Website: home-depot
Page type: customer-info-address
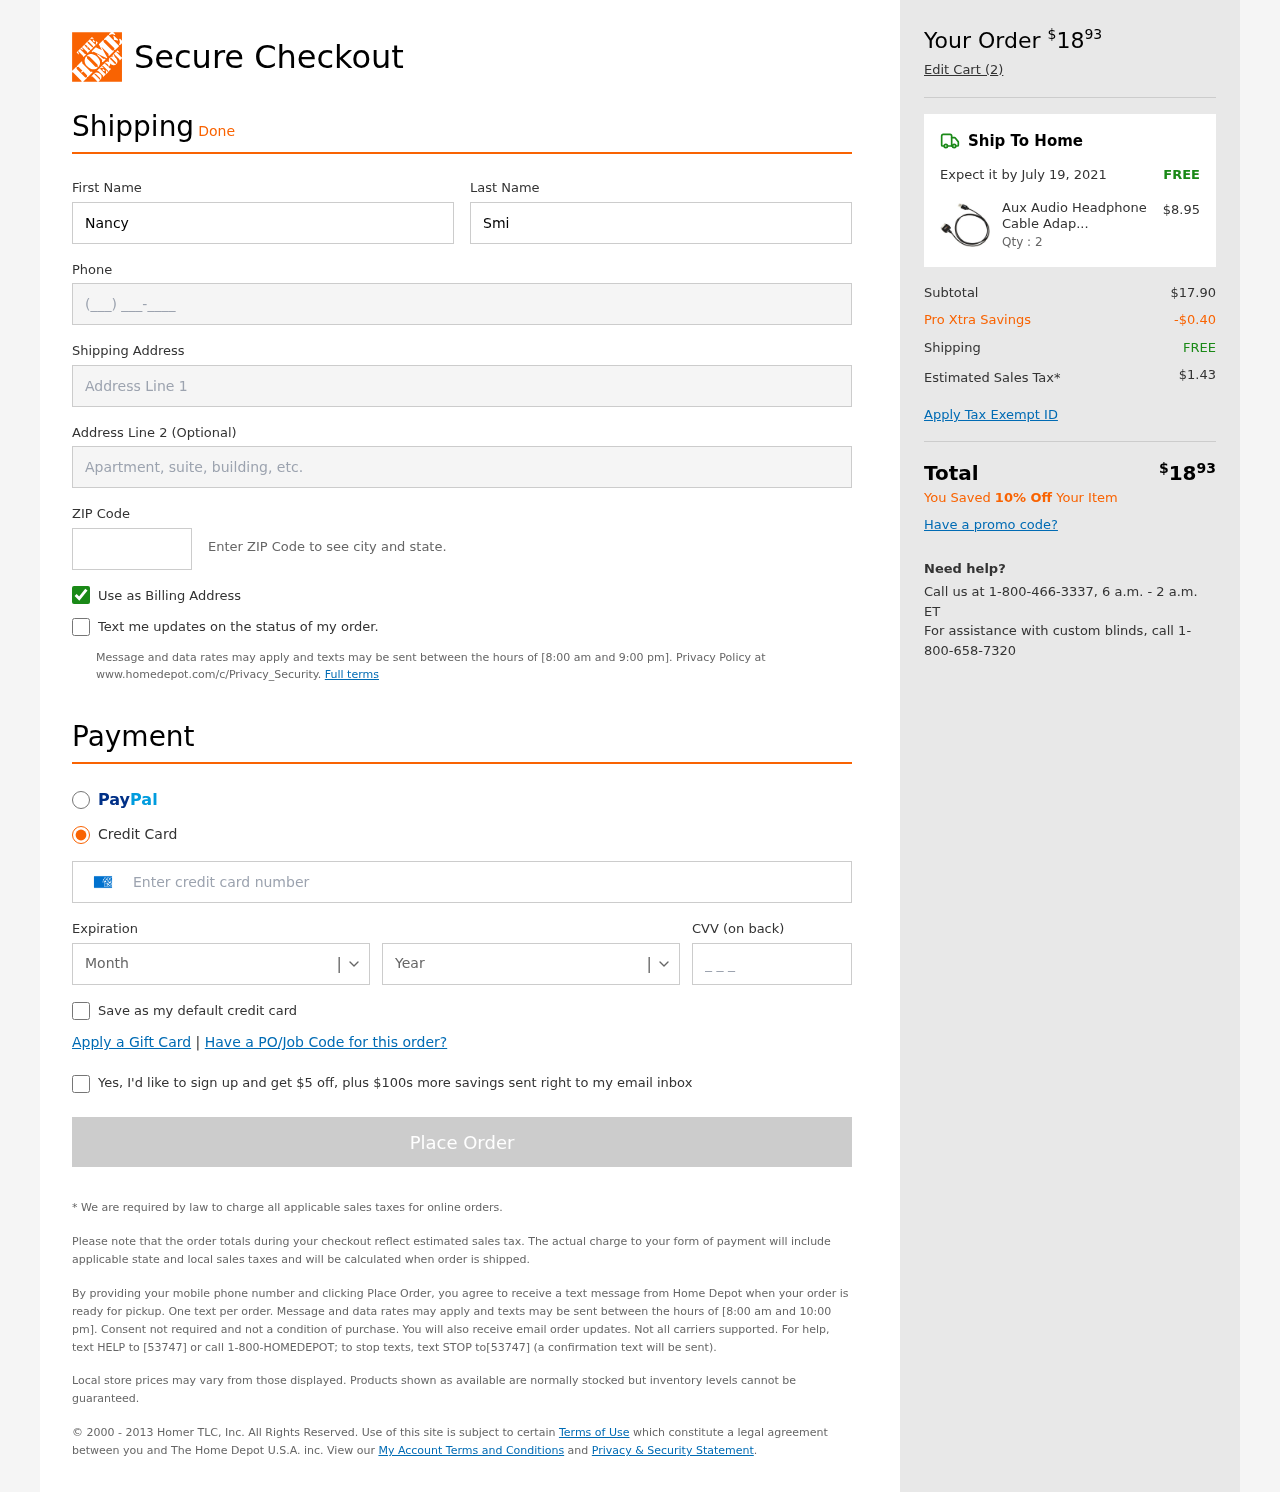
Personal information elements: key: PII_CARD_CVV
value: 9612
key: PII_CARD_EXPIRY_MONTH
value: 01
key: PII_CARD_EXPIRY_YEAR
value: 27
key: PII_CARD_NUMBER
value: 3766 4745 5987 317
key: PII_FIRSTNAME
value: Nancy
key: PII_LASTNAME
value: Smith
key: PII_PHONE
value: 5657315807
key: PII_POSTCODE
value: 15287
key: PII_STREET
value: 8938 Paul Orchard Apt. 697
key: PII_STREET2
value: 4592 Jacob Wall Apt. 009
Product elements: key: PRODUCT1_NAME
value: Aux Audio Headphone Cable Adapter Splitter
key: PRODUCT1_PRICE
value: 8.95
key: PRODUCT1_QUANTITY
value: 2
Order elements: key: ORDER_TOTAL
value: $1893
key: ORDER_NUM_ITEMS
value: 2
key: ORDER_DELIVERY_DATE
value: July 19, 2021
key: ORDER_SHIPPING_COST
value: FREE
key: ORDER_SUBTOTAL
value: $17.90
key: ORDER_DISCOUNT
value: -$0.40
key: ORDER_SHIPPING_COST2
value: FREE
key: ORDER_TAX
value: $1.43
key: ORDER_TOTAL2
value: $1893
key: ORDER_SAVINGS_MESSAGE
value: You Saved 10% Off Your Item